Brain MRI, t1w sequence, axial 2D slice.
Patient: age 25, sex F, weight 78 kg, height 1.78 m
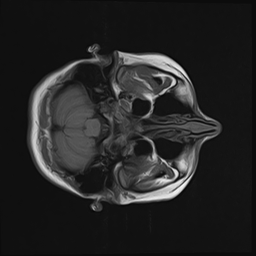